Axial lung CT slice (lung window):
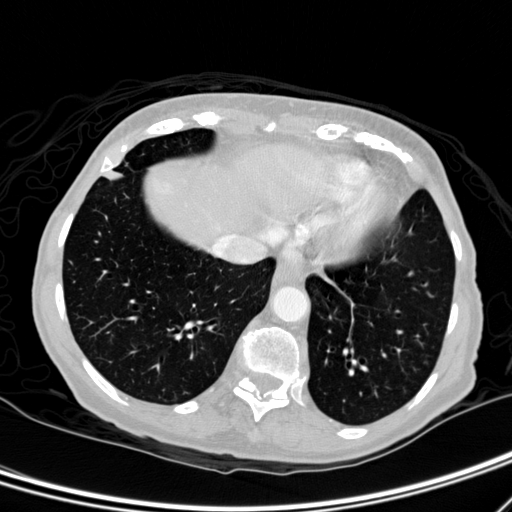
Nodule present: no